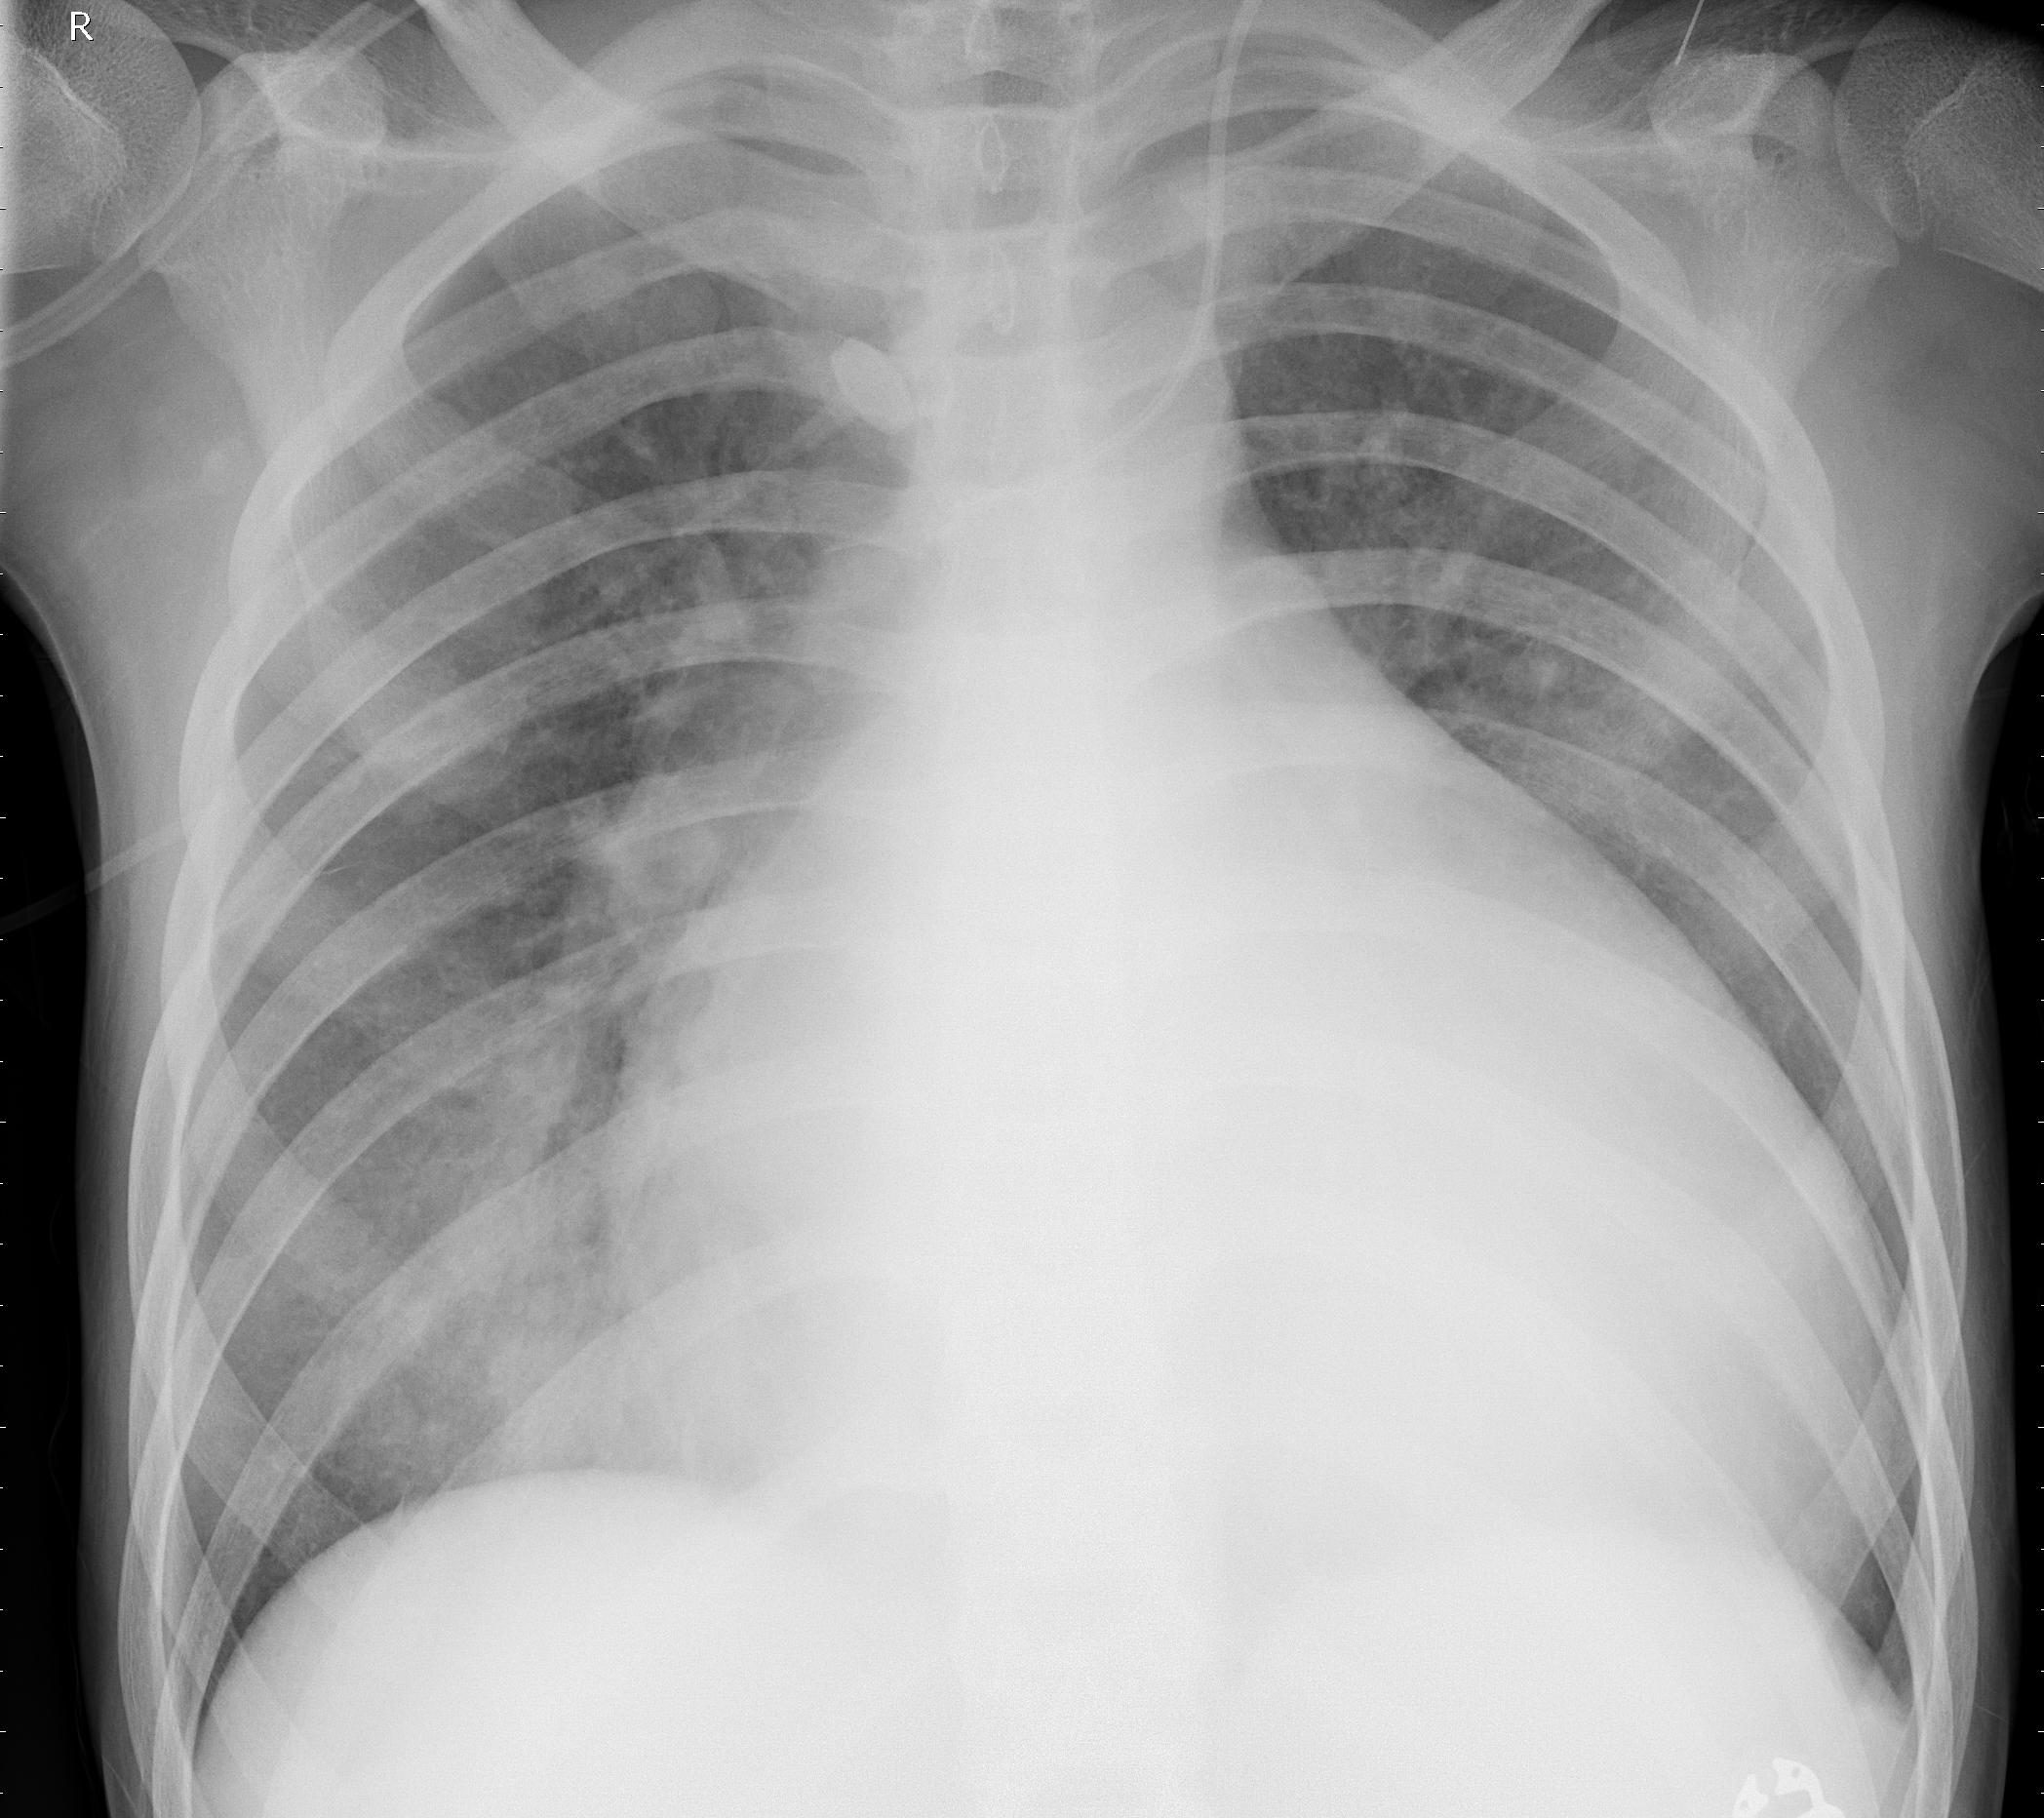
Diagnosis: PNEUMONIA